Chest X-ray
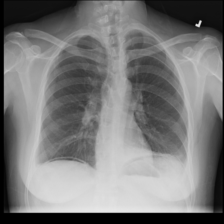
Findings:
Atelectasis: positive
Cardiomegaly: negative
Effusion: negative
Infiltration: positive
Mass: negative
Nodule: negative
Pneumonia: negative
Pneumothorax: negative
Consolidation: negative
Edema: negative
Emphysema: negative
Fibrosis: negative
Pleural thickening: negative
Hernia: negative